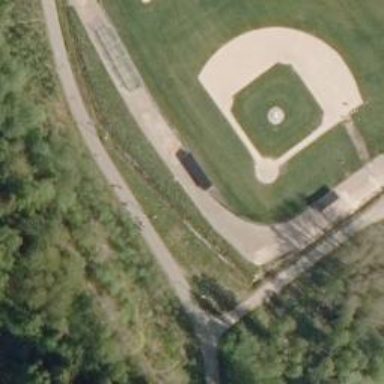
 perfect for sports and leisure activities."